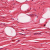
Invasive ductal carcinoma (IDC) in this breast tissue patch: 0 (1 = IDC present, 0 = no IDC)